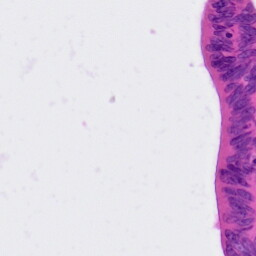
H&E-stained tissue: Colon